Question: I have downloaded the sources of the runtime of Java using maven command: mvn dependency:sources. The
I have a break point on the class java.util.concurrent.Executors, and the debugger stops in a part of file that has comments:
I am using version 1.6.0_37 in Eclipse, and configured maven with:
'''
<configuration>
<source>1.6</source>
<target>1.6</target>
</configuration>
'''
How can I load the same Java Runtime code in the debug? I have also tried to link the "source lookup" with the java library that I am using, but didnt have any influence!
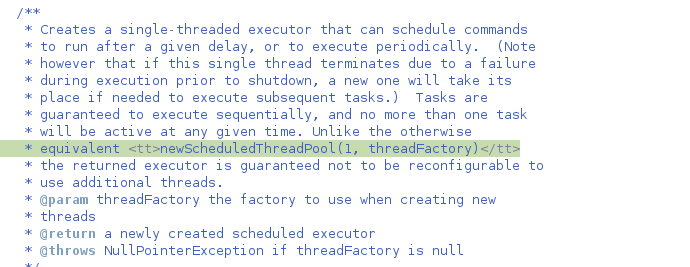
Answer: Ok, I got the problem.
I was debugging in remote and using in Eclipse, Java 6, but starting Tomcat with Java 7.